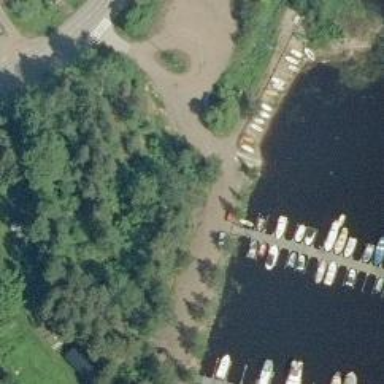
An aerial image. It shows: Slipway on leisure land.